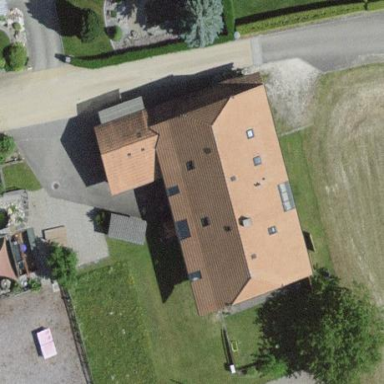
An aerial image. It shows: Farm building.